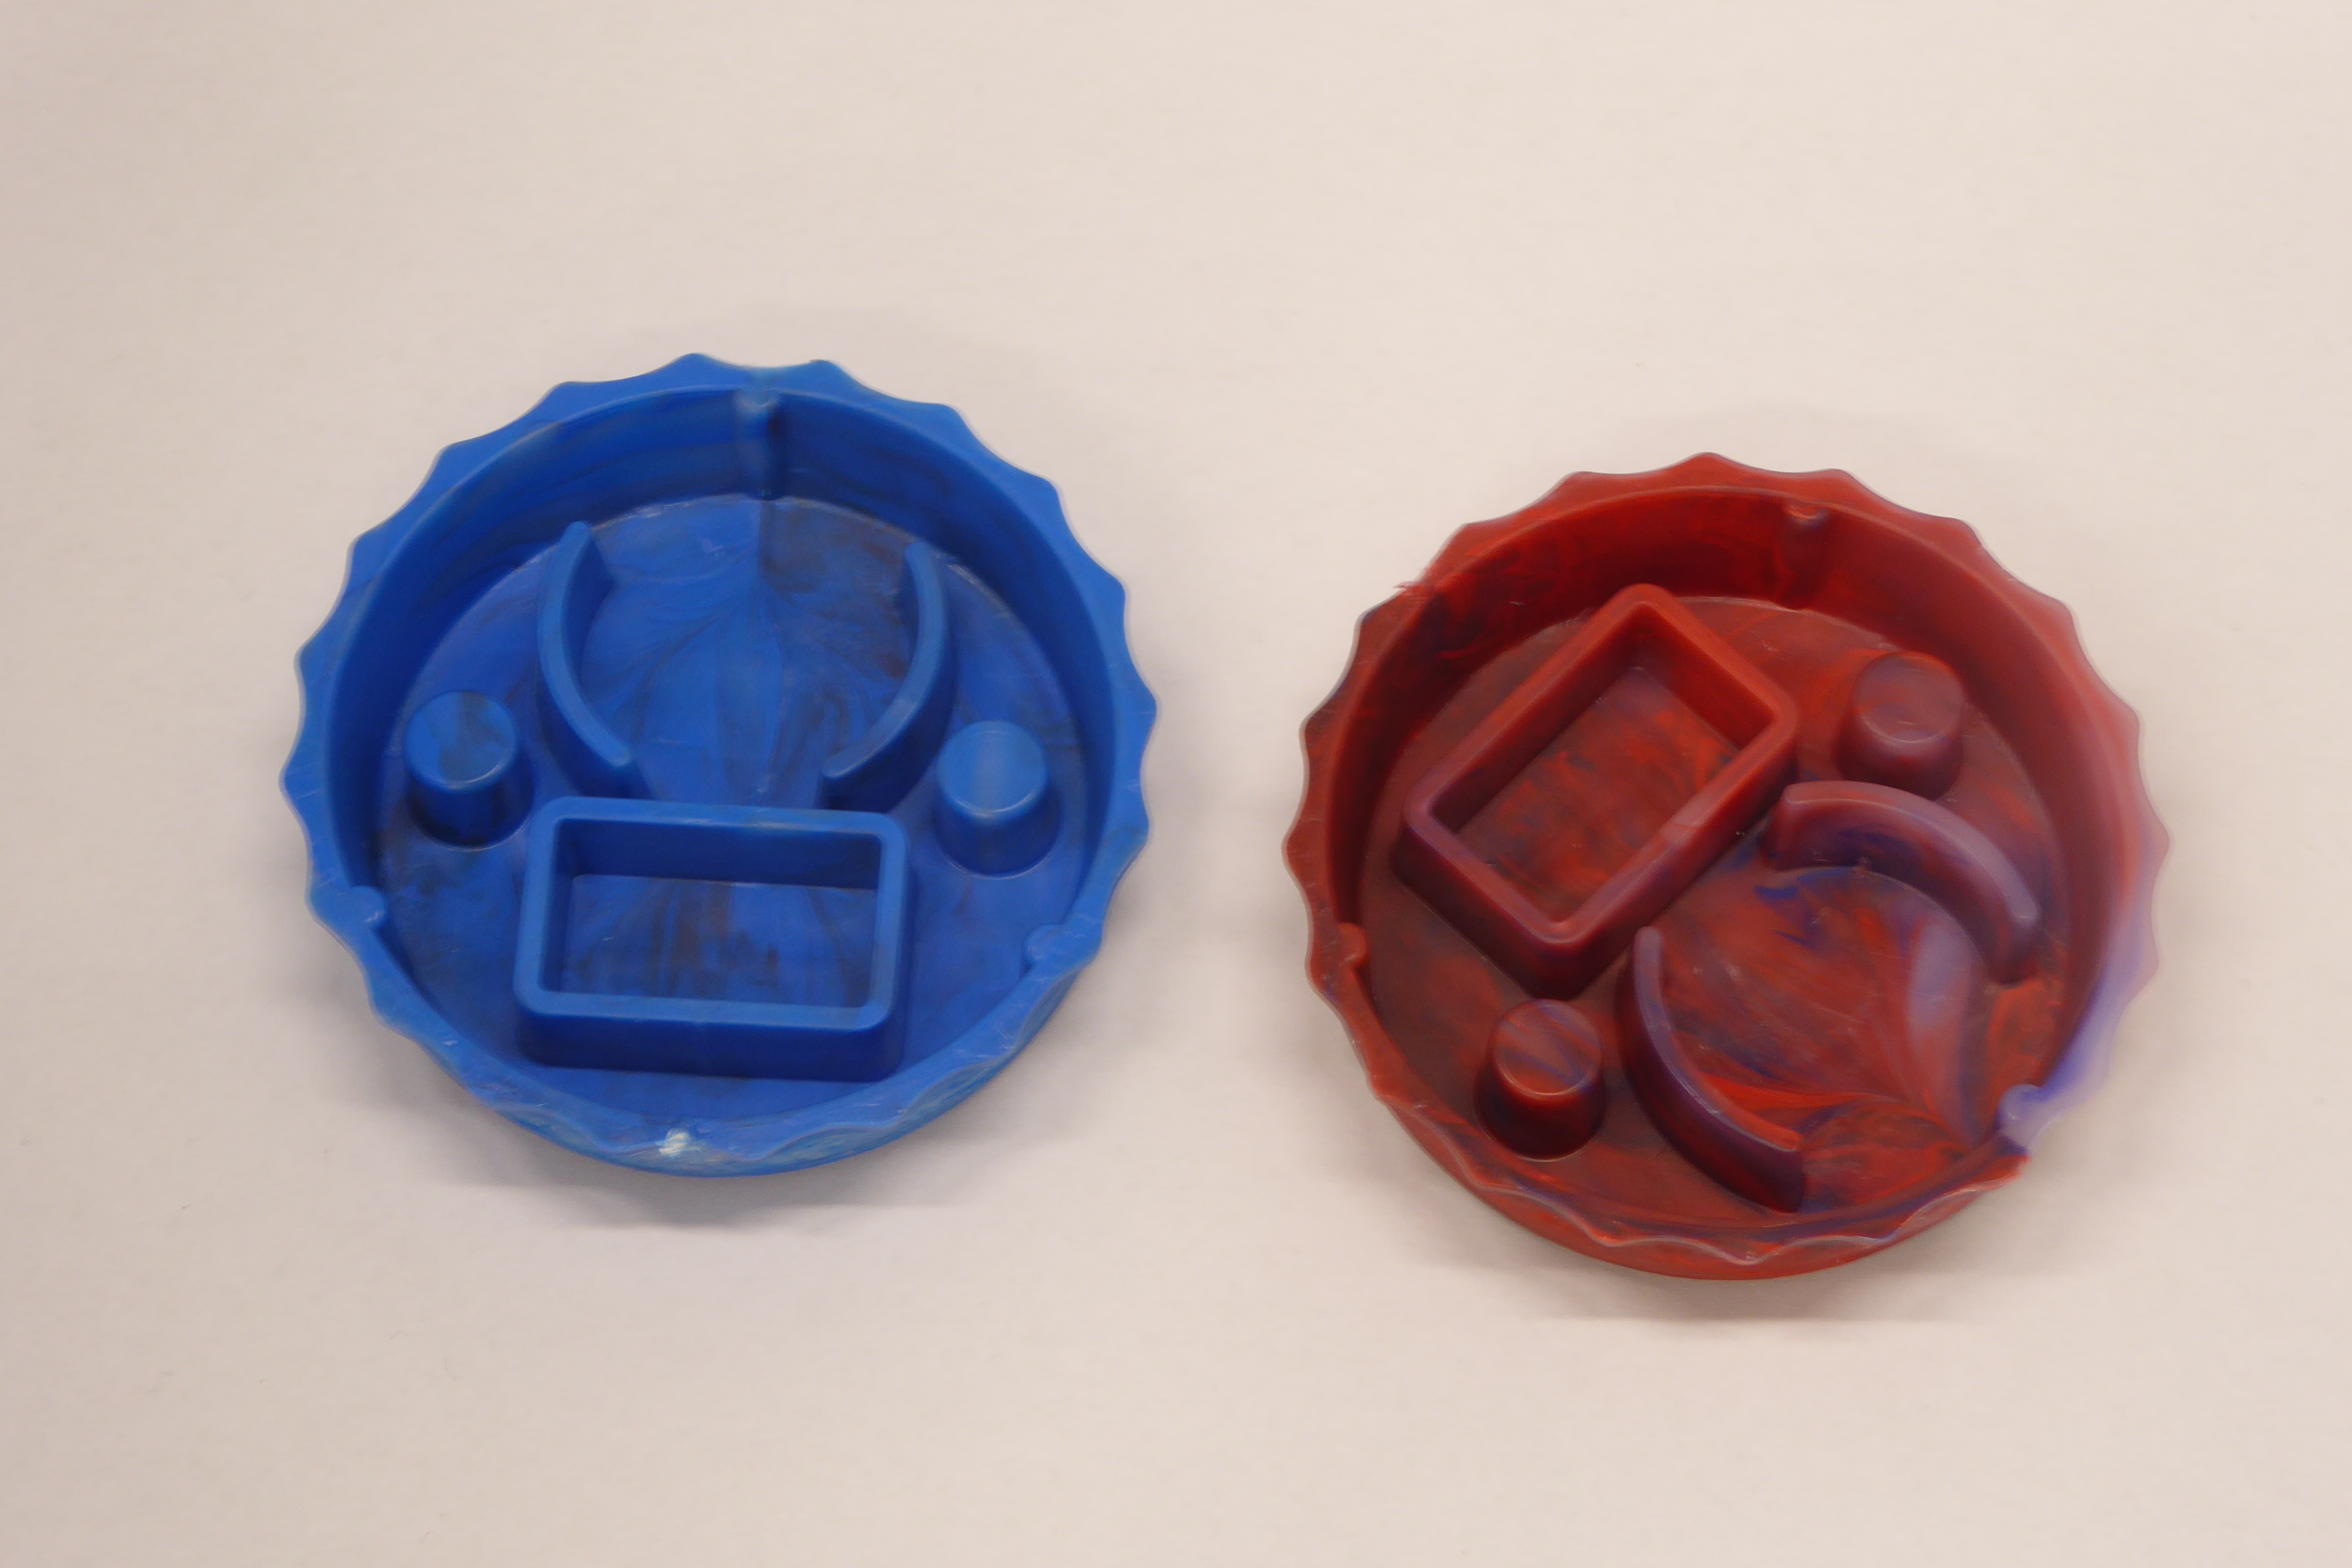
Label: Bottle Opener - Cover